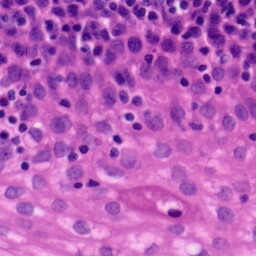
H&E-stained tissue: Tonsil